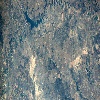
Label: land